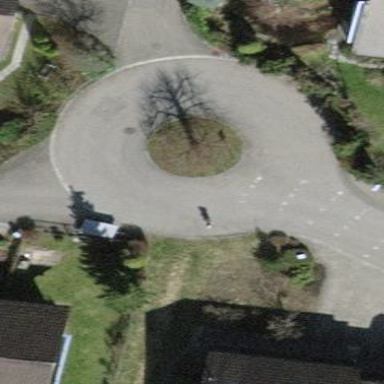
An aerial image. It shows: Residential road with roundabout.